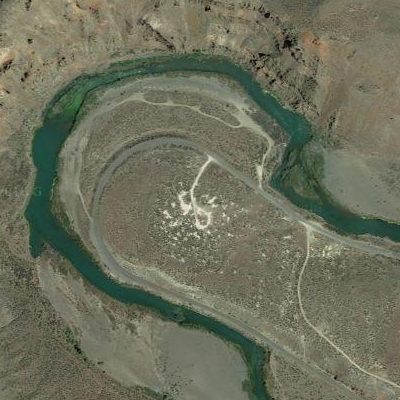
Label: RiverLake